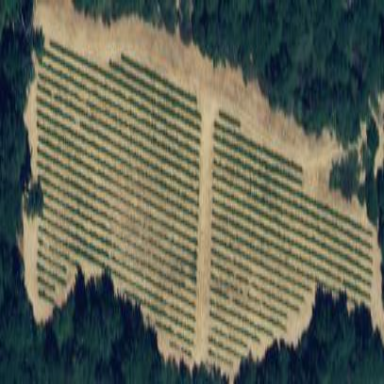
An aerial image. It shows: Vineyard with wine grapes as the main crop.